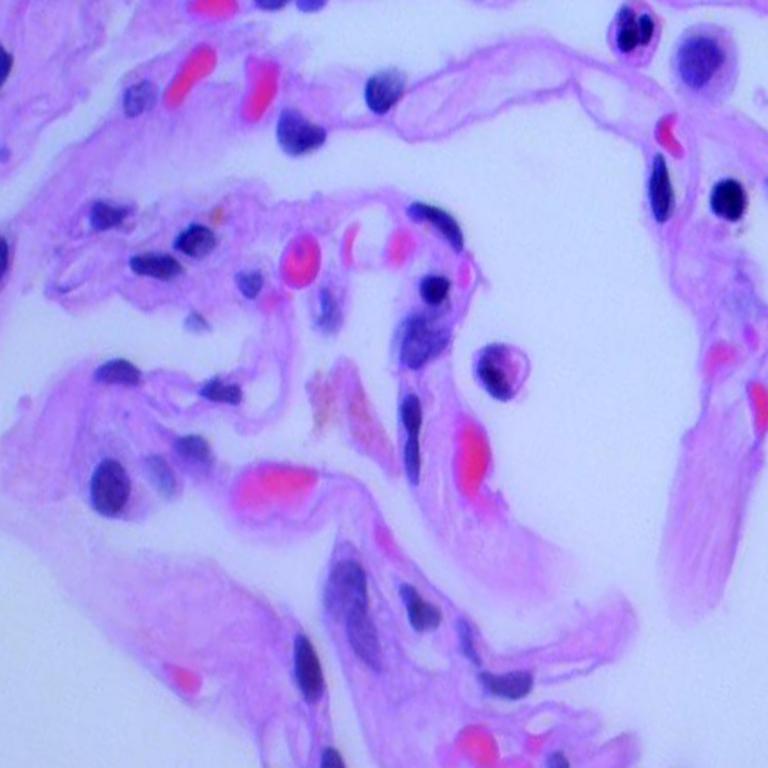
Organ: lung
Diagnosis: benign